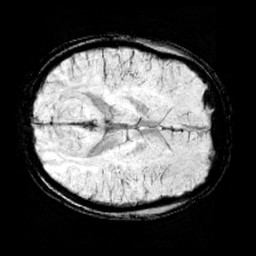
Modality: minIP
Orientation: axial
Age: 13
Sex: female
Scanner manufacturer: siemens
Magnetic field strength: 3 T
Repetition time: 0.027 s
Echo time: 0.02 s